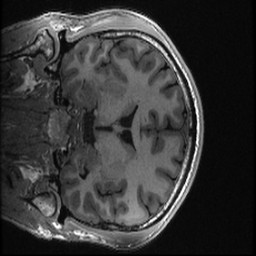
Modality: T1w
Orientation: coronal
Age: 30
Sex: male